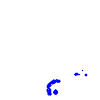
Particle: proton